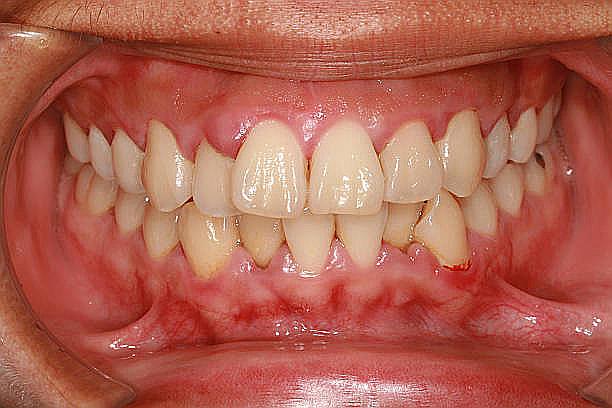
Condition: Gingivitis